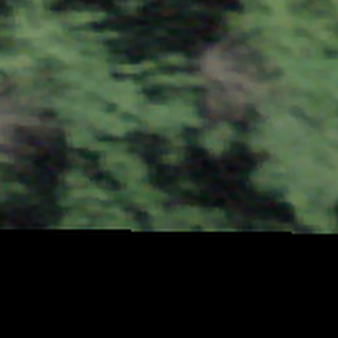
Label: other